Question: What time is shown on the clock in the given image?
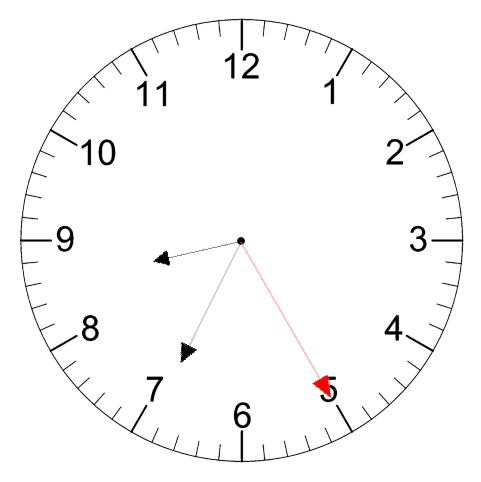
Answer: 08:34:25